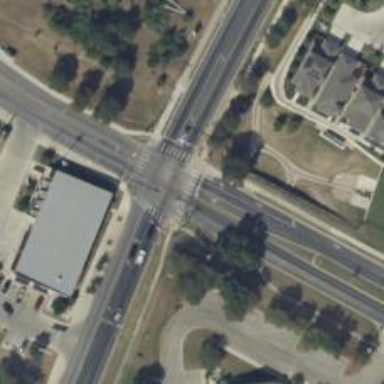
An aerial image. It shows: Marked road crossing.